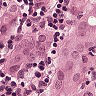
Metastatic tissue present: yes